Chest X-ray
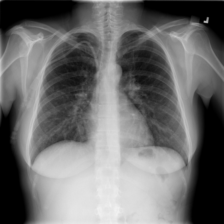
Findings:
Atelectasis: negative
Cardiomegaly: negative
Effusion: negative
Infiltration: positive
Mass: negative
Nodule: positive
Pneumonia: negative
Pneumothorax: negative
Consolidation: negative
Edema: negative
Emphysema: negative
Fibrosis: negative
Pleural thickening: negative
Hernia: negative